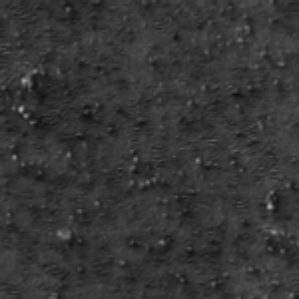
Label: frost